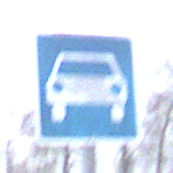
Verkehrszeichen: Kraftfahrstrasse
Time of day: MorningAfternoon
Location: Outdoor (Suburban)
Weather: Overcast
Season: NotSpecified
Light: Natural